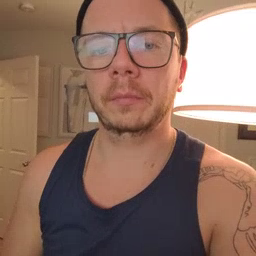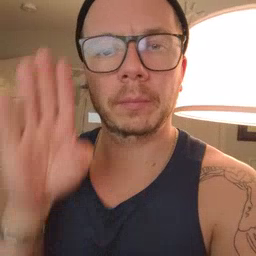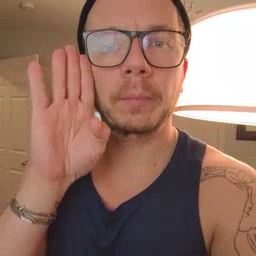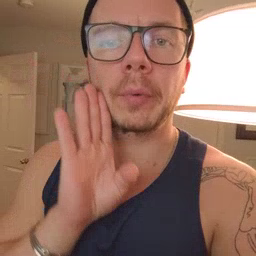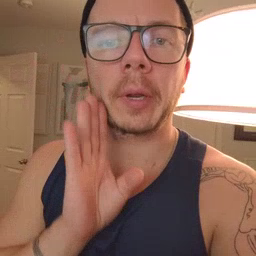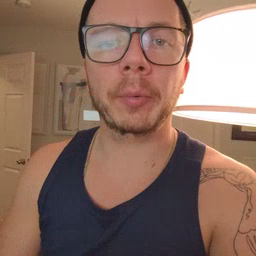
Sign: brown